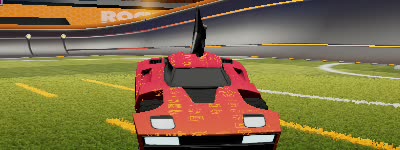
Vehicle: breakout